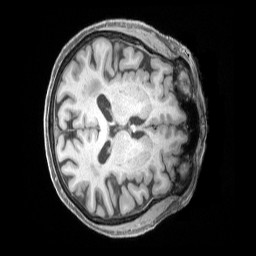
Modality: T1w
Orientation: axial
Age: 83
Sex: female